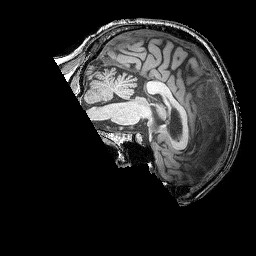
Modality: T1w
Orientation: sagittal
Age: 60
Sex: male
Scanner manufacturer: siemens
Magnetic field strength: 3 T
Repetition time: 2.25 s
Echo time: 0.00415 s